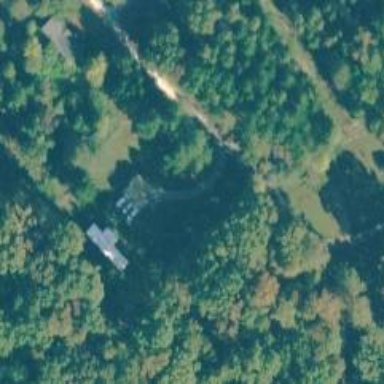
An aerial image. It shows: Driveway leading to service road.